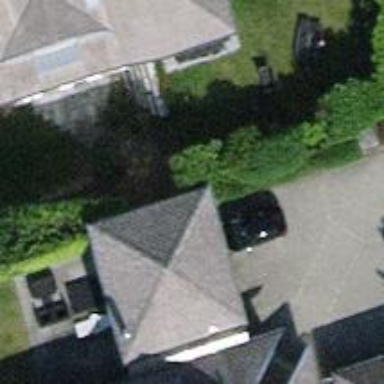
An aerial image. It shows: Group of garages.